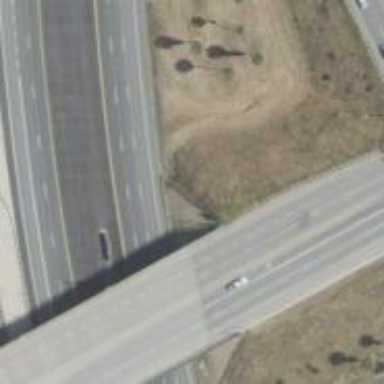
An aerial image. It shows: Asphalt trunk highway classified as expressway.